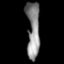
Tissue: lung
Cell type: Endothelial cells
Senescence score: 0.5869
Nuclear area (px): 721
Mean DAPI intensity: 136.108